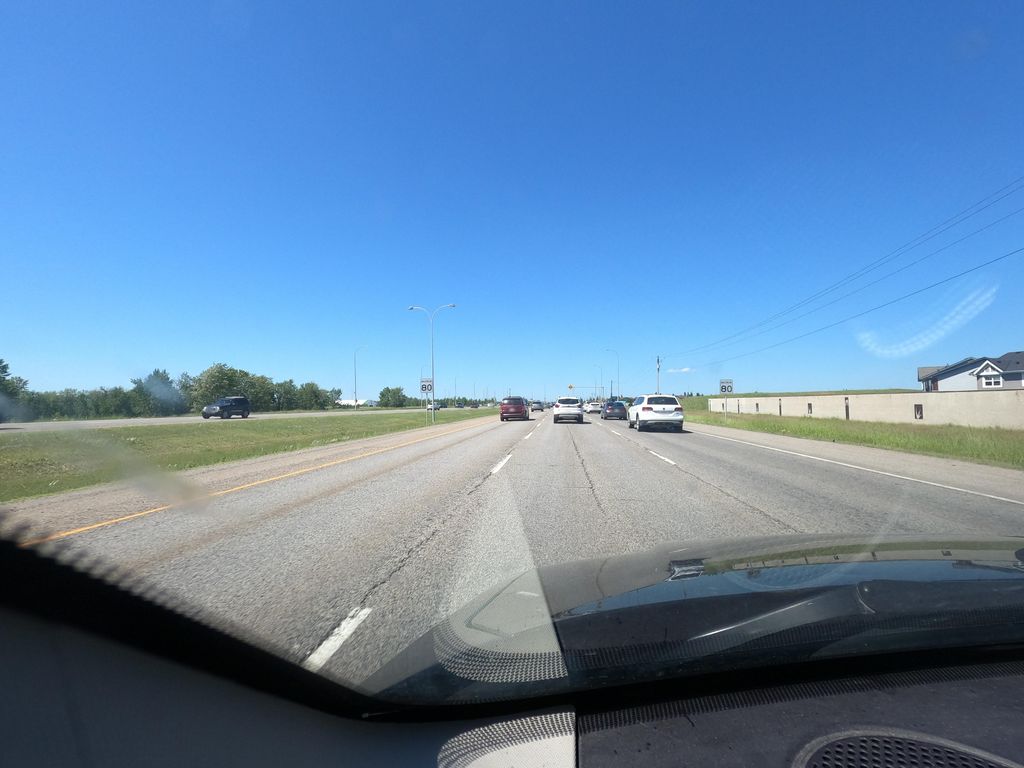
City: calgary